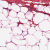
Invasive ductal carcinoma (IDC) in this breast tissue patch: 0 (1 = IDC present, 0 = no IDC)